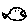
Label: fish